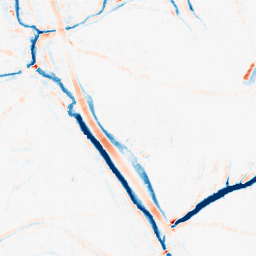
Category: morphological
Decomposition family: morphological_ellipse
Decomposition parameters: operation: average
width: 10
height: 10
Upsampling method: linear_exact
Upsampling parameters: scale: 4
Upsampling scale: 4